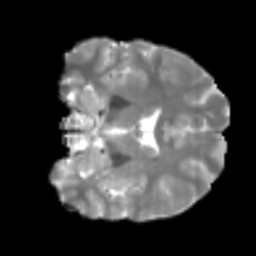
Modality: T2w
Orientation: coronal
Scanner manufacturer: siemens
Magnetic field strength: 3 T
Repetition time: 4 s
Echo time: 0.0594 s